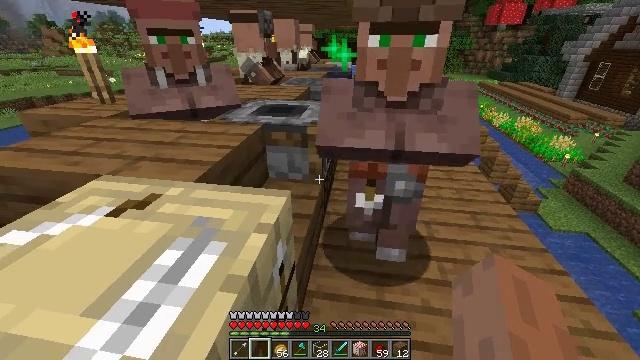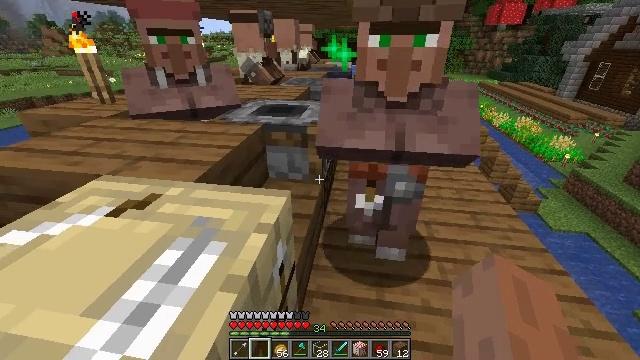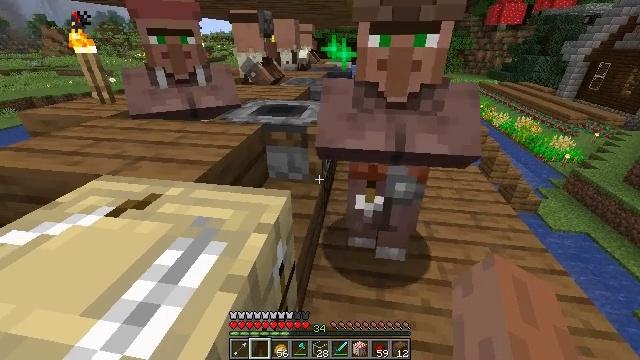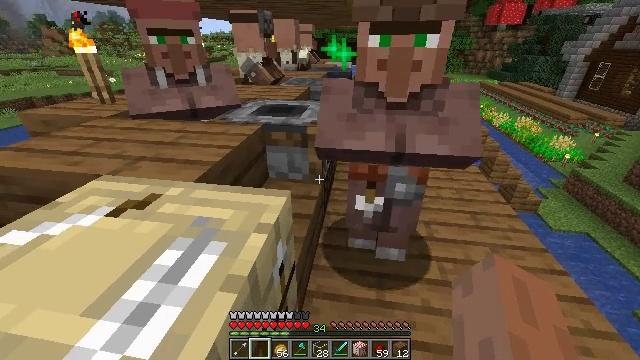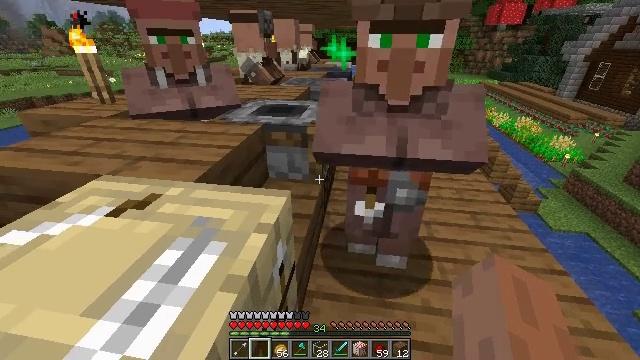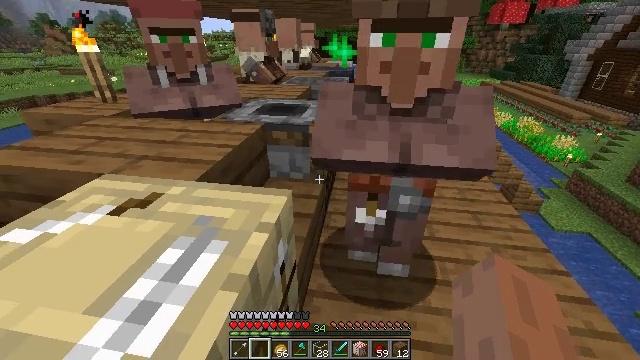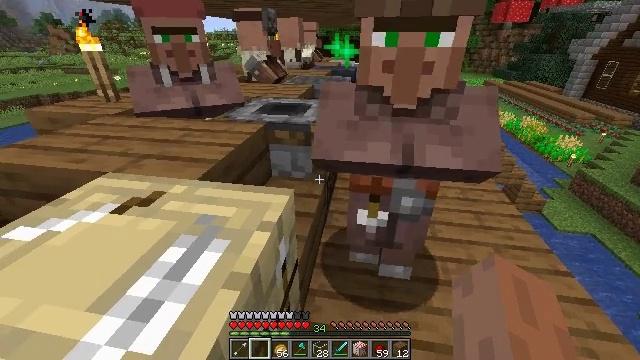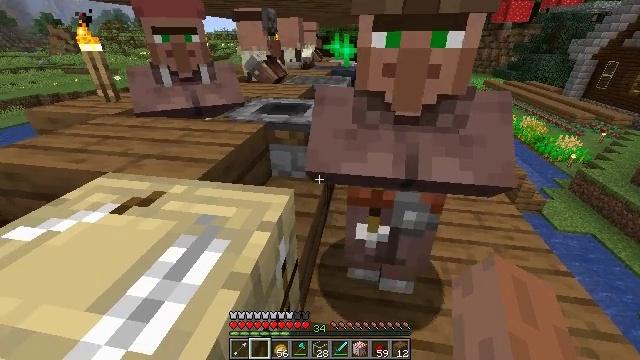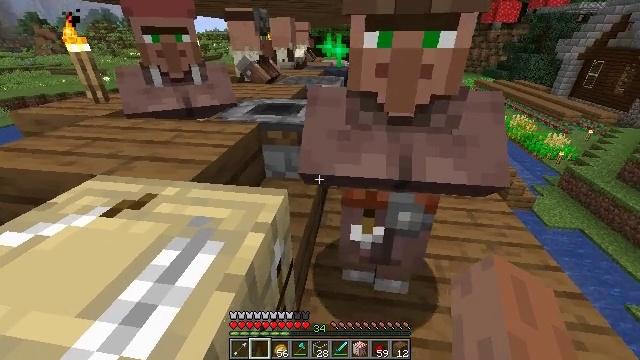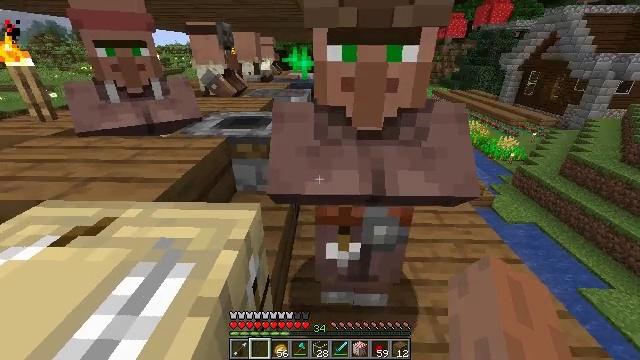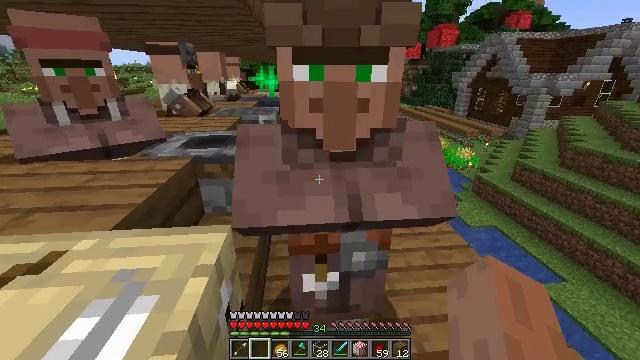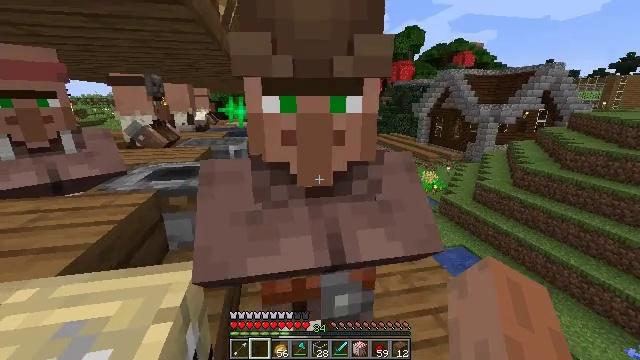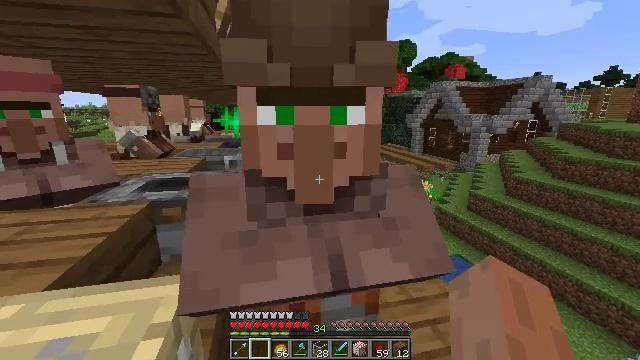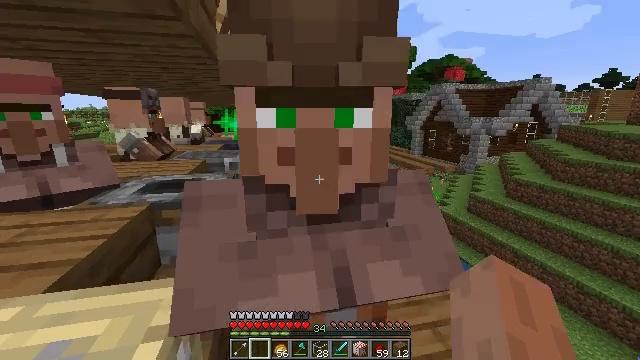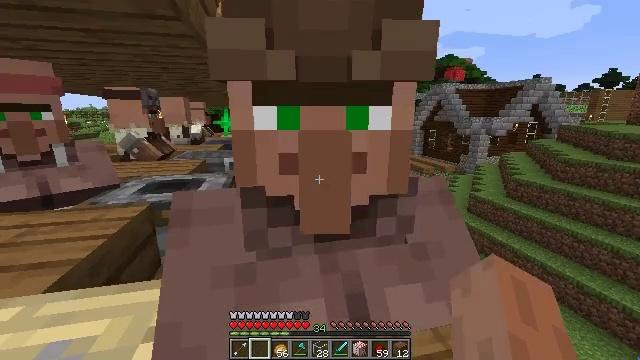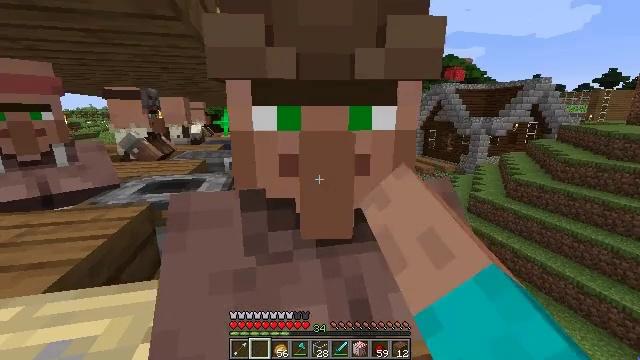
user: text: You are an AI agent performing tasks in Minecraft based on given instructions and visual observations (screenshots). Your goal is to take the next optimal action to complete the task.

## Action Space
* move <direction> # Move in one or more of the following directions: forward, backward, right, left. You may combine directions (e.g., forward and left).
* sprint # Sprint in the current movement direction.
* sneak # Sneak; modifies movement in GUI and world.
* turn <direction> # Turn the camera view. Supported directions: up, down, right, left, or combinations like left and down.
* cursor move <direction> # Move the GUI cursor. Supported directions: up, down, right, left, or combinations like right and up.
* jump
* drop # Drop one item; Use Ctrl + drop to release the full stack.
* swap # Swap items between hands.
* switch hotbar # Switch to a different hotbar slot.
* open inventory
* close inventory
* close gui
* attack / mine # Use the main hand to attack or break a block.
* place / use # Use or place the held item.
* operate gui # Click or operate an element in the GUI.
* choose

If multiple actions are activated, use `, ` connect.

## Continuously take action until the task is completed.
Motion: motion action
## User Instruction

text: Attack the fletching table to break it.
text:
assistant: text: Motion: no_op
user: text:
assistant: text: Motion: no_op
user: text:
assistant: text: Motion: no_op
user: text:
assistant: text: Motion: no_op
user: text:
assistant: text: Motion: no_op
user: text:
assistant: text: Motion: no_op
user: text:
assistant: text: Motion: no_op
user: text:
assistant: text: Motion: turn right
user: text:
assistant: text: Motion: turn right and up
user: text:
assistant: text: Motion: turn right and up
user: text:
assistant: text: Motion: turn right and up
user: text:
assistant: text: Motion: turn right and up
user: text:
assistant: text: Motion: no_op
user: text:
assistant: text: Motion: use / place
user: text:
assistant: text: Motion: use / place
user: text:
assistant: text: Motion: use / place
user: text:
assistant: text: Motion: use / place
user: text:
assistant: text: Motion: no_op
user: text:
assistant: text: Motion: open gui
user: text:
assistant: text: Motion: no_op
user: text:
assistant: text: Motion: no_op
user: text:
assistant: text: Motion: no_op
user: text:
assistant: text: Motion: no_op
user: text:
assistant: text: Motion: no_op
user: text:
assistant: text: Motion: no_op
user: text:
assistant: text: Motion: cursor move right
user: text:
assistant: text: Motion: no_op
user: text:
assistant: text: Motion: no_op
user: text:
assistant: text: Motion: no_op
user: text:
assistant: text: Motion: no_op